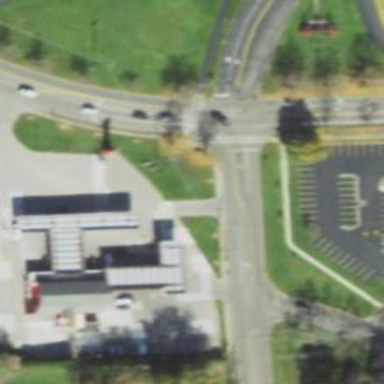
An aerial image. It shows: Uncontrolled road crossing.